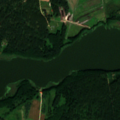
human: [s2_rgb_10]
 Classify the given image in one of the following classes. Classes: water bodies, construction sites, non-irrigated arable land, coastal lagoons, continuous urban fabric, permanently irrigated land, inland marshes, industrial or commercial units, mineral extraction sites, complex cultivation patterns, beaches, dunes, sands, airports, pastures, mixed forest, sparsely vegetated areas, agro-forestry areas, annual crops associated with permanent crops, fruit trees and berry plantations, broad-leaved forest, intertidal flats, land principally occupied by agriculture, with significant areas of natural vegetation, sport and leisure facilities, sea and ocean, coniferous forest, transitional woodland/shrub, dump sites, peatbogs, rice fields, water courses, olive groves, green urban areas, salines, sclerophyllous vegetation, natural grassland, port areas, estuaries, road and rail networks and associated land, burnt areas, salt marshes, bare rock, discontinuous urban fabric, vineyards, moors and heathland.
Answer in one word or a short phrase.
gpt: pastures, land principally occupied by agriculture, with significant areas of natural vegetation, coniferous forest, mixed forest, water bodies